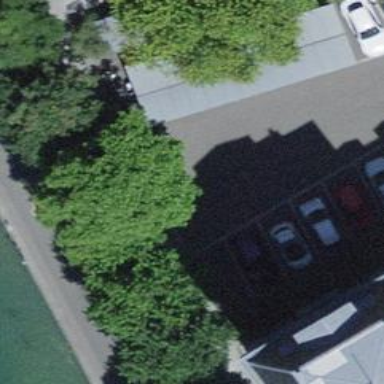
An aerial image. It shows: Bicycle rental facility.